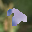
Label: 2